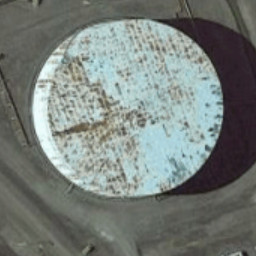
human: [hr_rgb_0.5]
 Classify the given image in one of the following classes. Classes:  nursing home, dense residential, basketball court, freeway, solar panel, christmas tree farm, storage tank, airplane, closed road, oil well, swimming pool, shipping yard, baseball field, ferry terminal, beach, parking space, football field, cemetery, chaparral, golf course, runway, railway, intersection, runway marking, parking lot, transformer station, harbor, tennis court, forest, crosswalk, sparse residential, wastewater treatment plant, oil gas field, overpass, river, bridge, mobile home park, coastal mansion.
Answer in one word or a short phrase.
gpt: storage tank